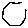
Label: hexagon